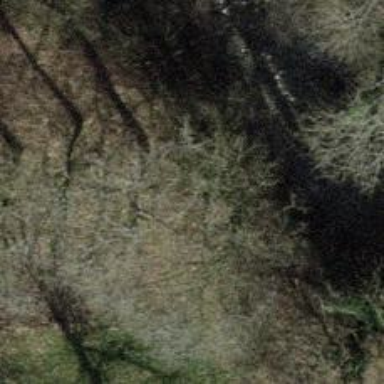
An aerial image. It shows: Row of deciduous broadleaved trees.